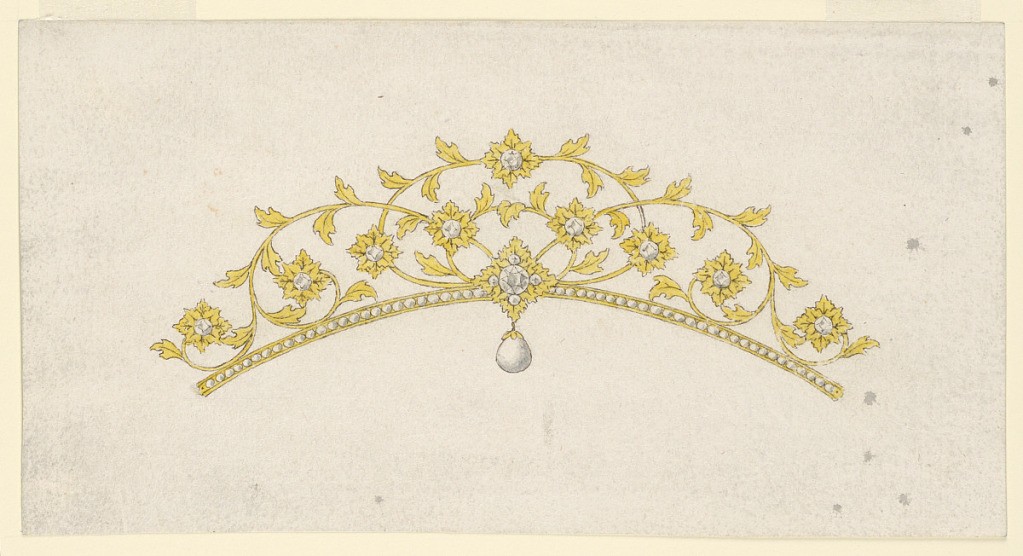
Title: Design for a Coronet
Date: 1820–30
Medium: Pen and brown ink, brush and gray, yellow wash, graphite on white wove paper
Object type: Drawing
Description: Horizontal rectangle. Design for a small crown or tiara intended to be executed in gold with white diamonds. Branches with leaves and blossoms like rosettes with a diamond in the center. Below a stripe with a row of round diamonds with a rosette with one big and four small diamonds in the center with a hanging pearl. Verso: parts of geometrical figures in red.